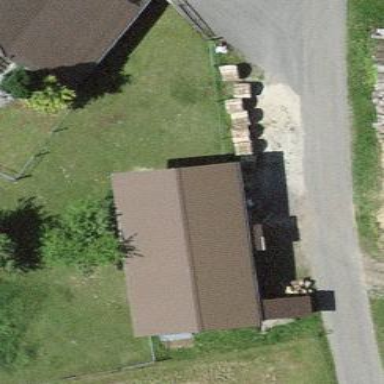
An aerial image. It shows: Rural barn.